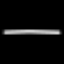
Label: line